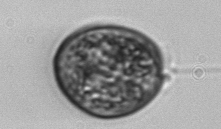
Label: Prorocentrum